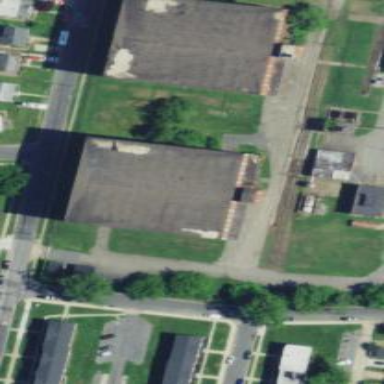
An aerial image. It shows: Building.